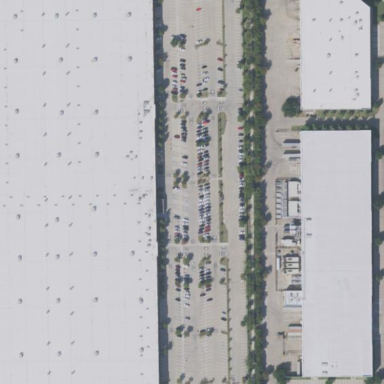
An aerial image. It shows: Warehouse that also serves as post depot.